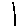
Label: line